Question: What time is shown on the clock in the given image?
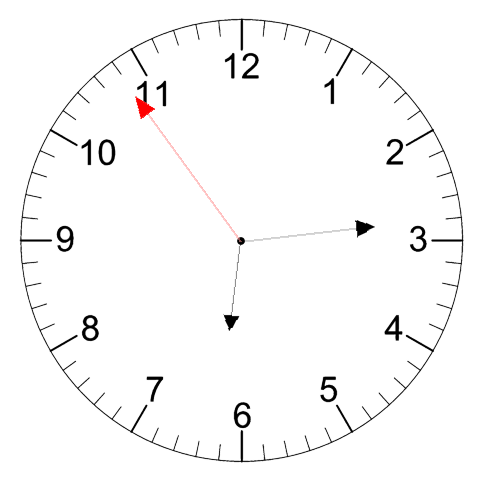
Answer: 06:13:54